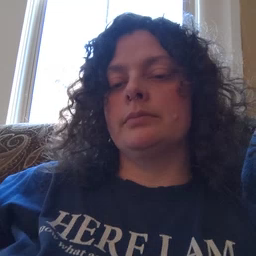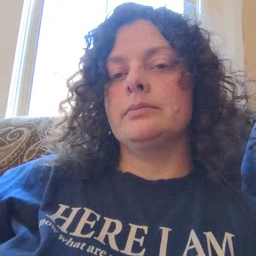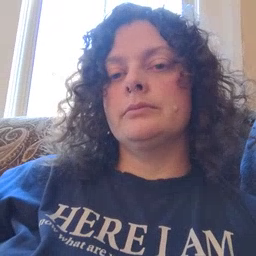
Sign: drop